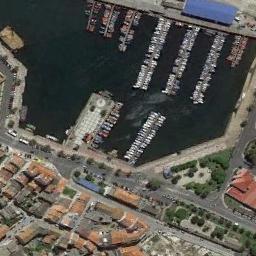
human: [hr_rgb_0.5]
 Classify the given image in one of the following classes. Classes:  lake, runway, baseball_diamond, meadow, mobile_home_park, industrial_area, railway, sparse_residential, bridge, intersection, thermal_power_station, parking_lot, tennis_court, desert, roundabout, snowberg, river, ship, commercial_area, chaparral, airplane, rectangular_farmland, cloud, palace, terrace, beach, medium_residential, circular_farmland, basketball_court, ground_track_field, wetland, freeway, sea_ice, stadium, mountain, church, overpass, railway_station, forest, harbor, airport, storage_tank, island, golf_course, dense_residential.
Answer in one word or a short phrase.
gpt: harbor